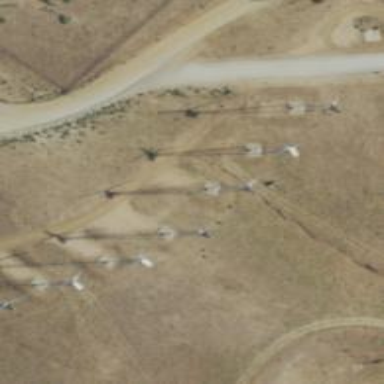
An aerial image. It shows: Wind power generator employing wind turbines.